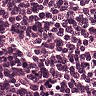
Metastatic tissue present: no